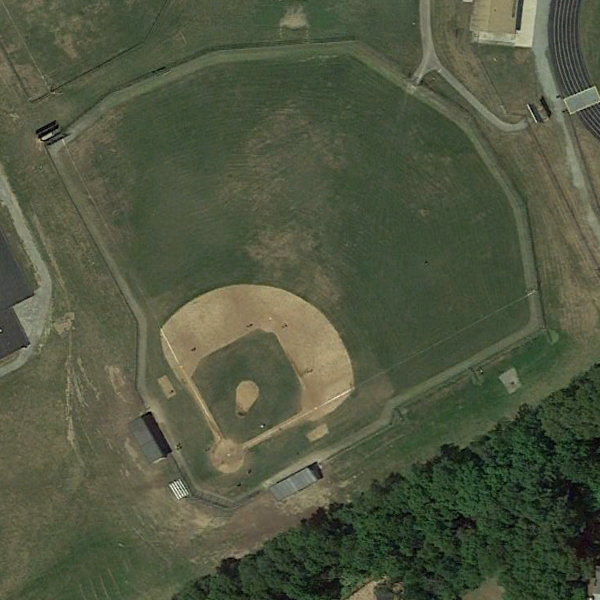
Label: BaseballField